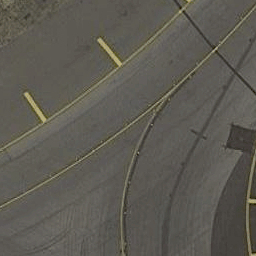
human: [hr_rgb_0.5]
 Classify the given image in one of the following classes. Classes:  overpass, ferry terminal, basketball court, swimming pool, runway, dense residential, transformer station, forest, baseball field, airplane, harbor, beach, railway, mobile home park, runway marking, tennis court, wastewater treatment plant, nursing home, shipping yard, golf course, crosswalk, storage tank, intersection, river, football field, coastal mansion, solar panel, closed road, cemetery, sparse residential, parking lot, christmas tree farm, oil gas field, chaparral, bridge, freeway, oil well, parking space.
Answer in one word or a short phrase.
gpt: runway marking